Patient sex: M
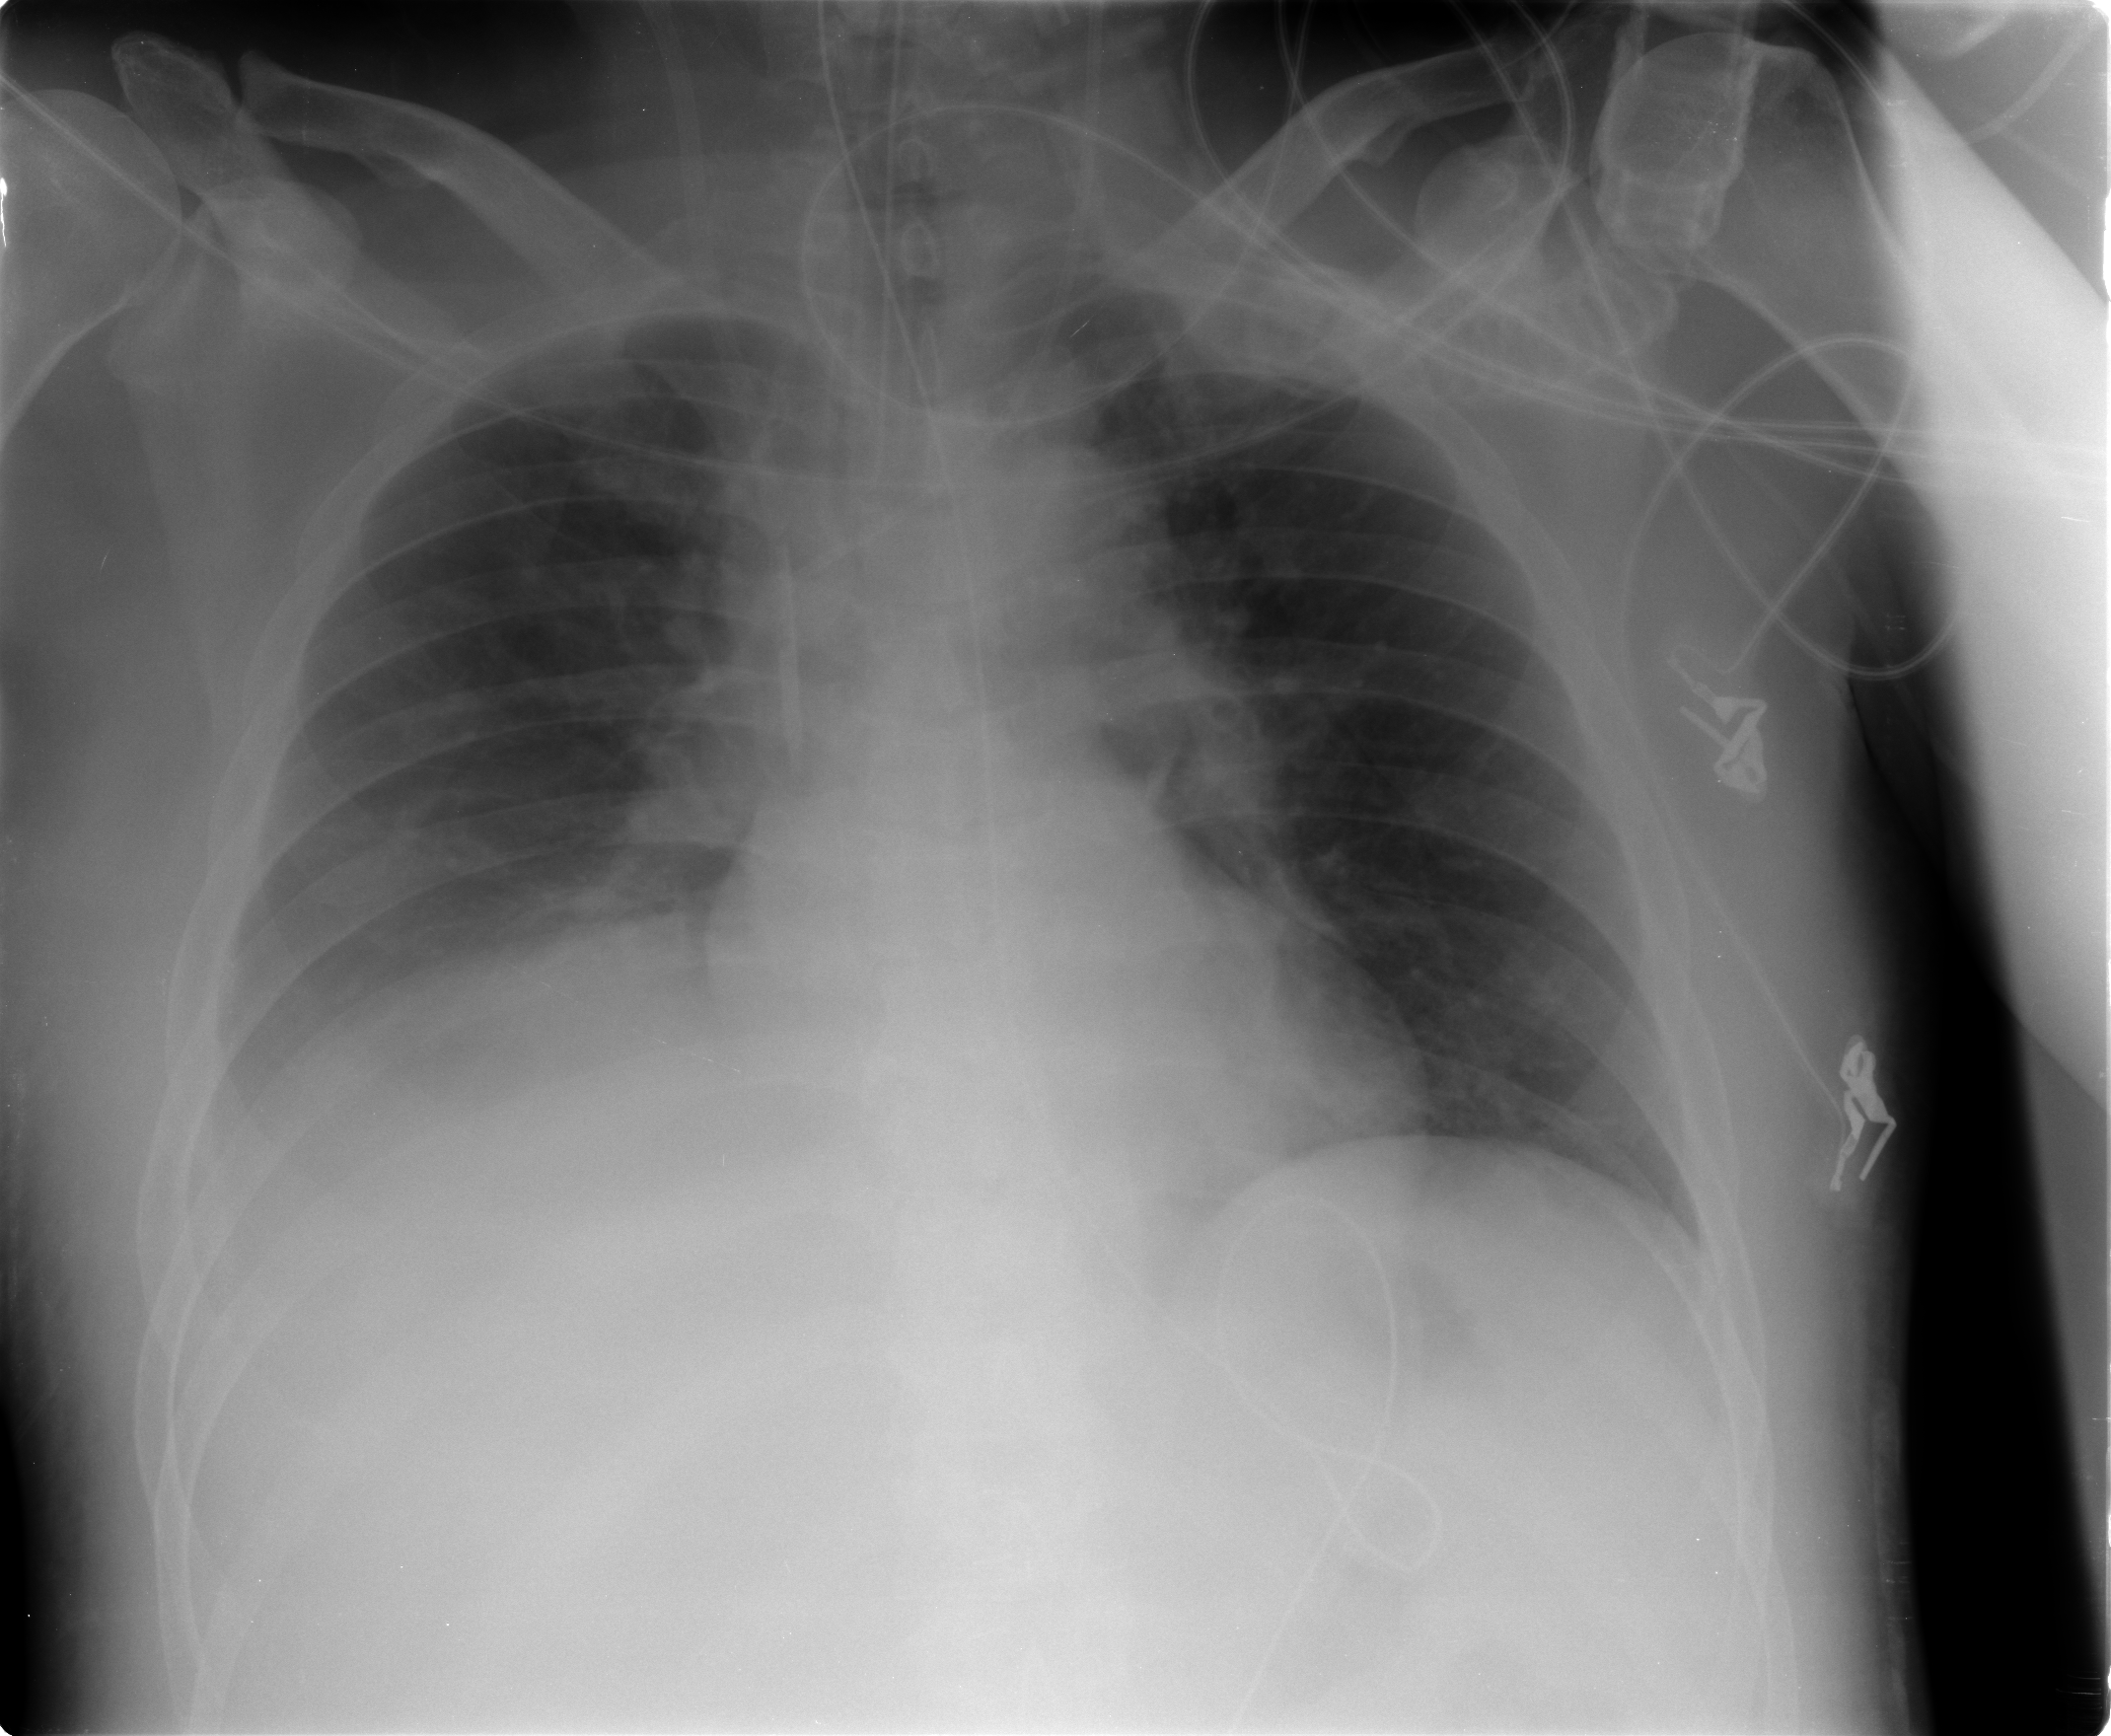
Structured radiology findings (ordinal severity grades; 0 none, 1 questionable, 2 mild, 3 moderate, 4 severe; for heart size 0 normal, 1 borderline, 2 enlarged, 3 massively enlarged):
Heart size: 2
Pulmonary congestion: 0
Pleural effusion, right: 2
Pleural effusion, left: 0
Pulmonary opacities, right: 0
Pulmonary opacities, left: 0
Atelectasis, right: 2
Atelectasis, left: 0